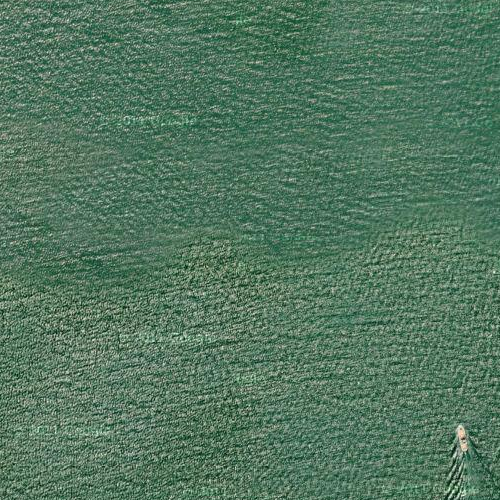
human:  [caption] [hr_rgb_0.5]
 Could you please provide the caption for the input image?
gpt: This is a part of deep green sparkling sea .

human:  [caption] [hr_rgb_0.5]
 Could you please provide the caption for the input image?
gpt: A part of ocean with deep green waters .

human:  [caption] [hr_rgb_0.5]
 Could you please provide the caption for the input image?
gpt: This is a part of deep green sparkling sea .

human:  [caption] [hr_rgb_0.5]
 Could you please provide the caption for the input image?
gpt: This is a part of deep green sparkling sea .

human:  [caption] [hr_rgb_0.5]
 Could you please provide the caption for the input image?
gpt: This is a part of deep green sparkling sea .